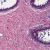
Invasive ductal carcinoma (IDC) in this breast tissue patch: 0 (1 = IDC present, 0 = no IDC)